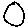
Label: circle